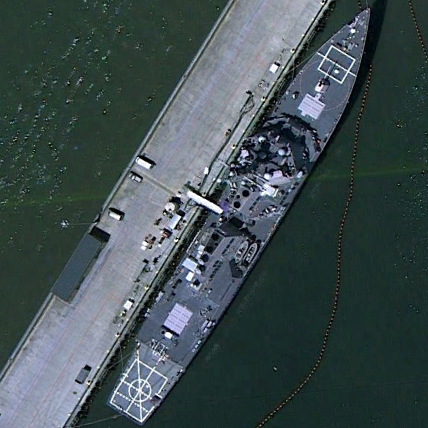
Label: Arleigh_Burke-class_destroyer